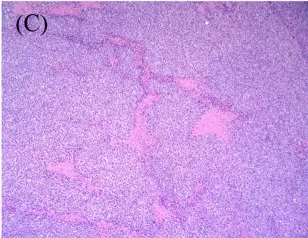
(C,D) The histopathological characteristics of the biopsy tissue from retroauricular lymph nodes on the left side, being magnified respectivelyx100 and x400 by light microscope. The images show groups of lymphoma cells compartmentalized by fine fibrosis, large and arranged neoplasm in a diffuse pattern that partially effaces normal nodal architecture, and areas of geographic necrosis. The lymphoma cells are moderately large in size with an abundant amount of cytoplasm, most of which is without nucleoli.
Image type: pathology (h&e)